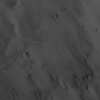
Atmospheric dust classification: not_dusty